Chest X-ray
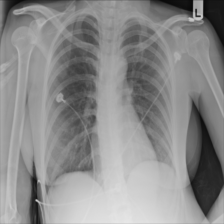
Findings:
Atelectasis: negative
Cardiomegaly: negative
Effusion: negative
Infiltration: negative
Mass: negative
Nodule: negative
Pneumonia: negative
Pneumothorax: negative
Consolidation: negative
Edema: negative
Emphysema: negative
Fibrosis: negative
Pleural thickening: negative
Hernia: negative